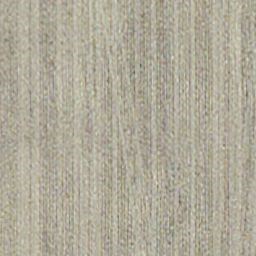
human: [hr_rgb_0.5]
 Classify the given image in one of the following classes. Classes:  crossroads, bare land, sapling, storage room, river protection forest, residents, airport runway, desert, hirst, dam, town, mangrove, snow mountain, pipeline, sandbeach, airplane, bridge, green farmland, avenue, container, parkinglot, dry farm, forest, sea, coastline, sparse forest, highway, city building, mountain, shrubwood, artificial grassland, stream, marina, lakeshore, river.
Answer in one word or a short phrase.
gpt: dry farm